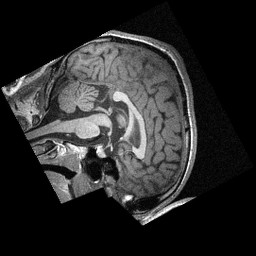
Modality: T1w
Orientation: sagittal
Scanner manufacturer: siemens
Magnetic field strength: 3 T
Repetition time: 1.57 s
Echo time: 0.00304 s